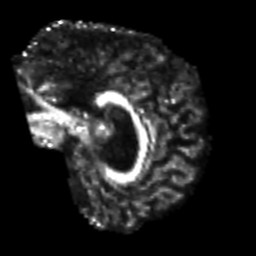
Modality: FA
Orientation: sagittal
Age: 74
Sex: male
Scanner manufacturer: siemens
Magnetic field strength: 3 T
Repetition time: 7.3 s
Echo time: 0.087 s